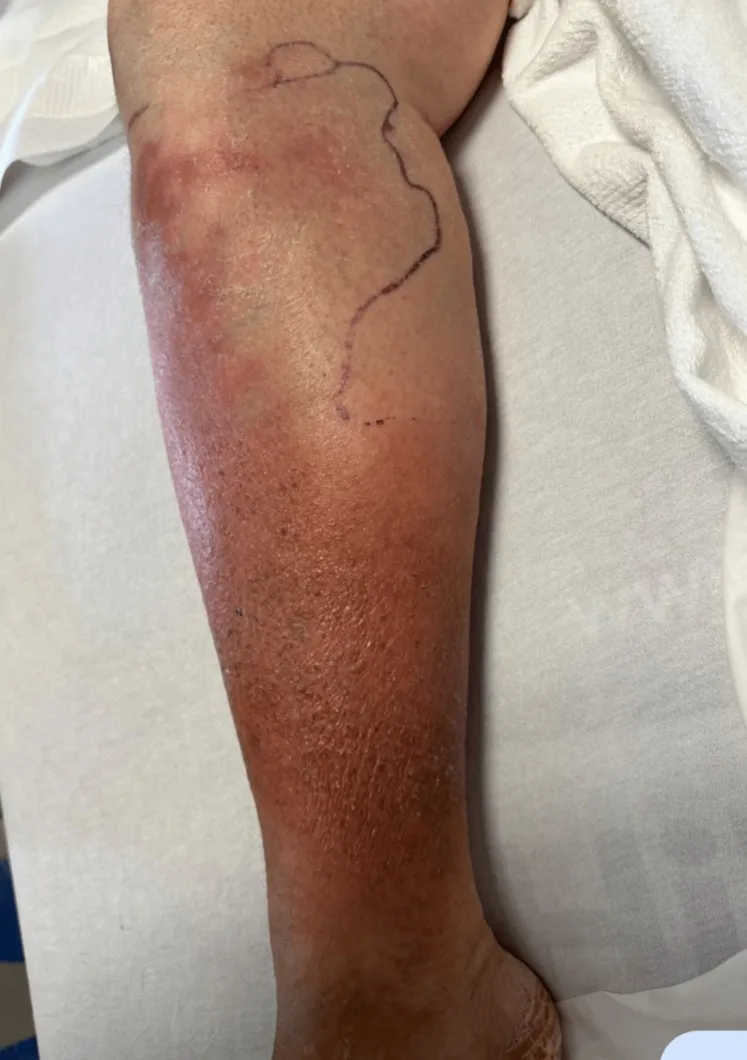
Right lower extremity (RLE) showing erythema, edema, tenderness, and warmth of the proximal anterior shin. . The black curved line in the figure is drawn by the physicians for medical reasons.
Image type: medical_photograph (skin_photograph)